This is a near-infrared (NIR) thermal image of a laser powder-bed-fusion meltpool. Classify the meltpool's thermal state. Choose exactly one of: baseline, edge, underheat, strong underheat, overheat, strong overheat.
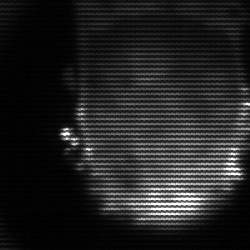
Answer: baseline